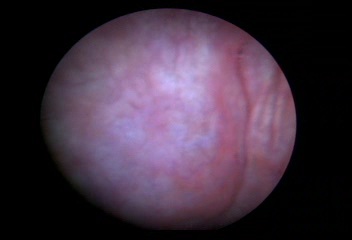
Modality: BLC
Class: Normal mucosa
Bladder cancer association: No